Field crop: maize
Growth stage: 2
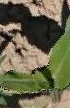
Species: maize